Question: Count the number of objects in the diagram.
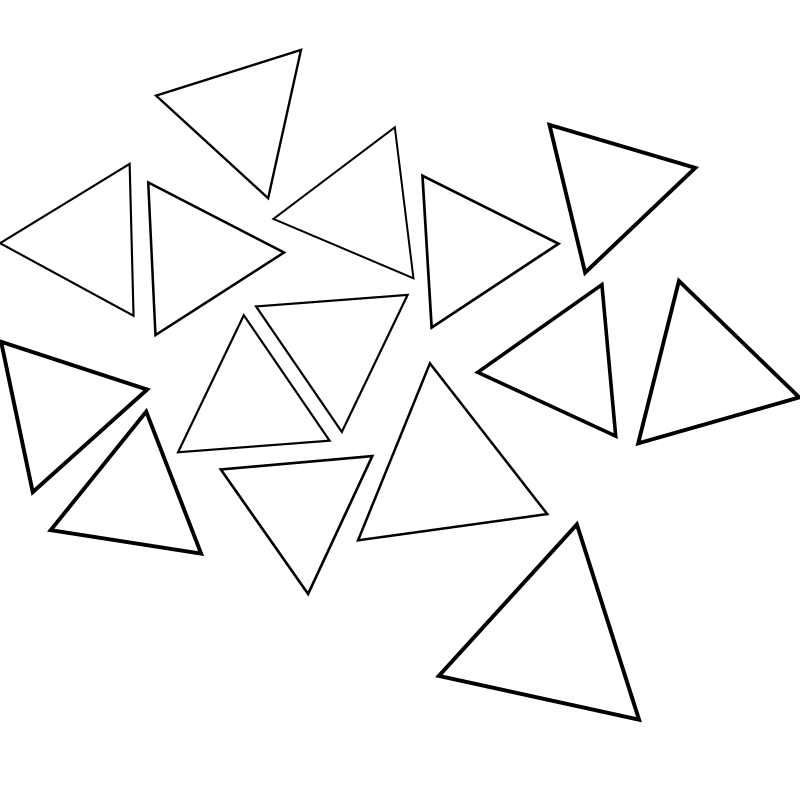
Answer: 15